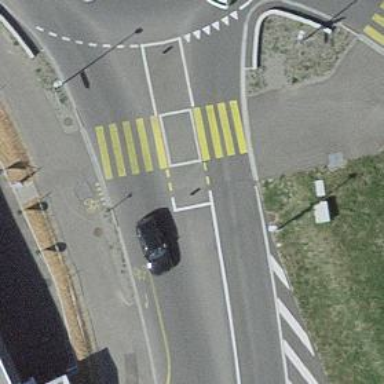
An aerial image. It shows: Uncontrolled road crossing with pedestrian island.